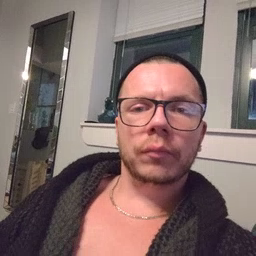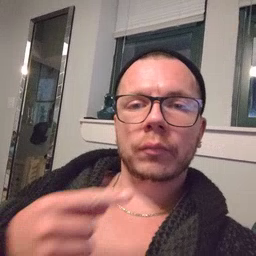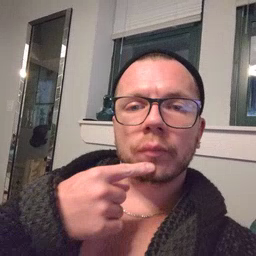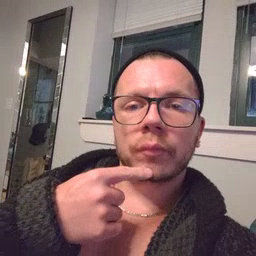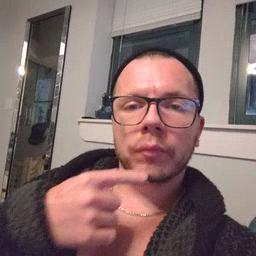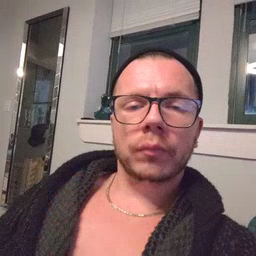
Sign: say